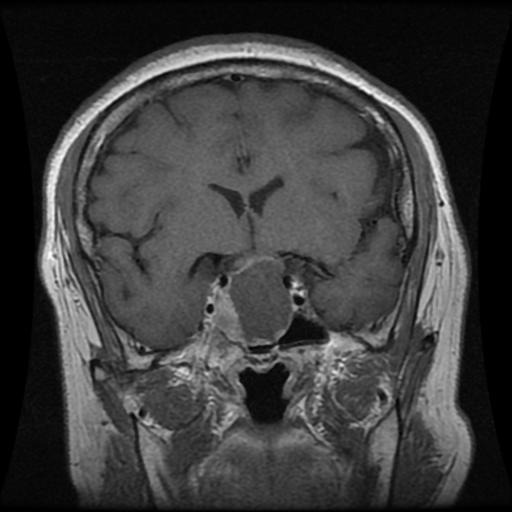
Label: pituitary